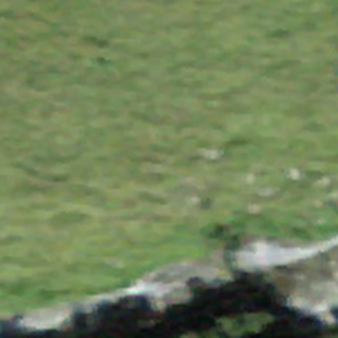
Label: other